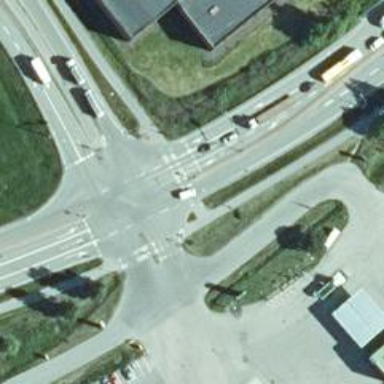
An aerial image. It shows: Marked crossing on asphalt cycleway road.